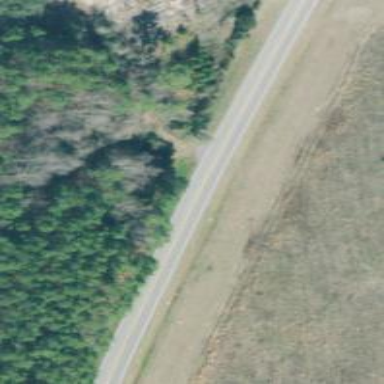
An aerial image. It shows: Asphalt road classified as trunk highway.